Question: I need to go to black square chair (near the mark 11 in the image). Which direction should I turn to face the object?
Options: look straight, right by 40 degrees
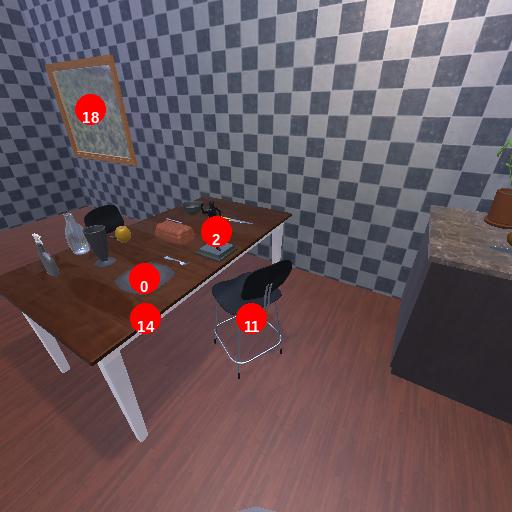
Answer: look straight